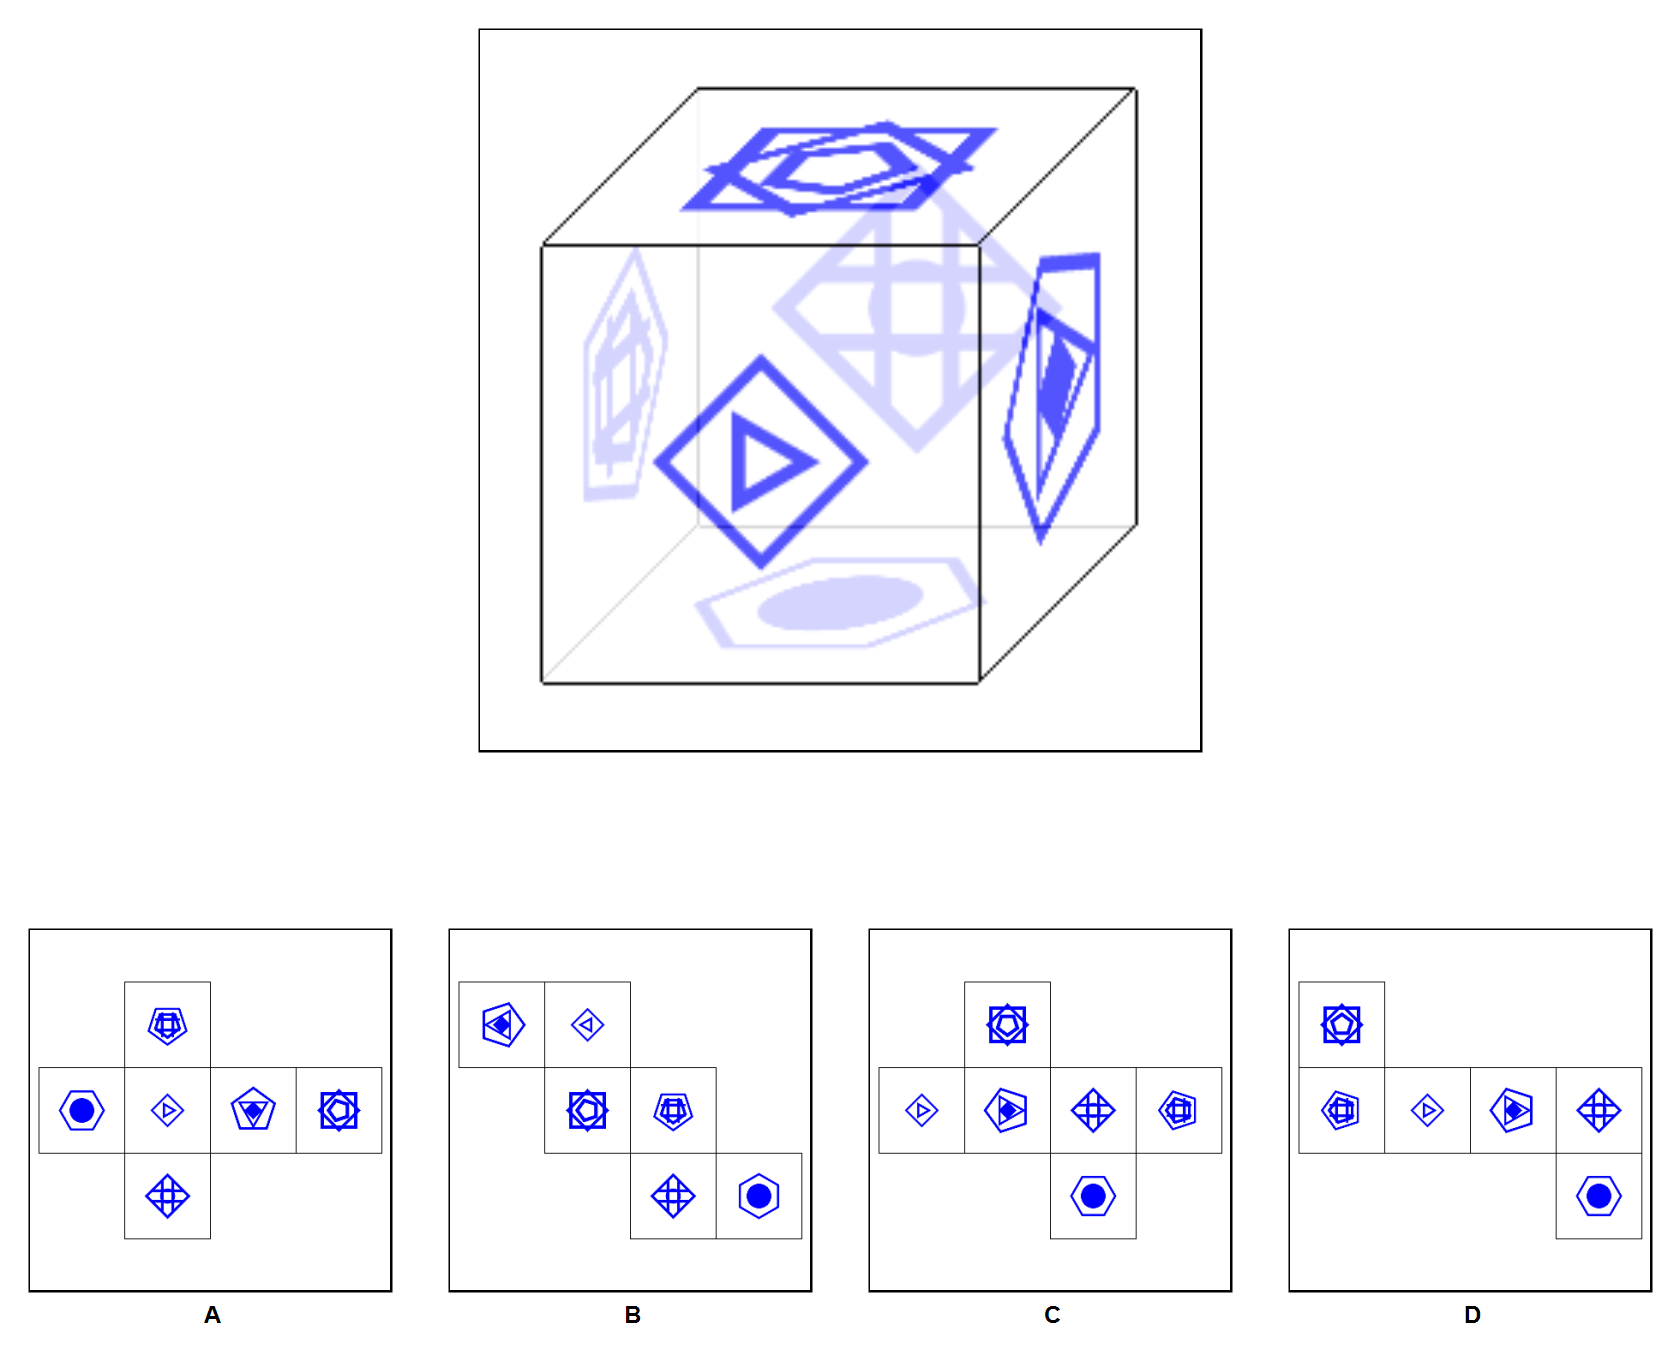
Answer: A